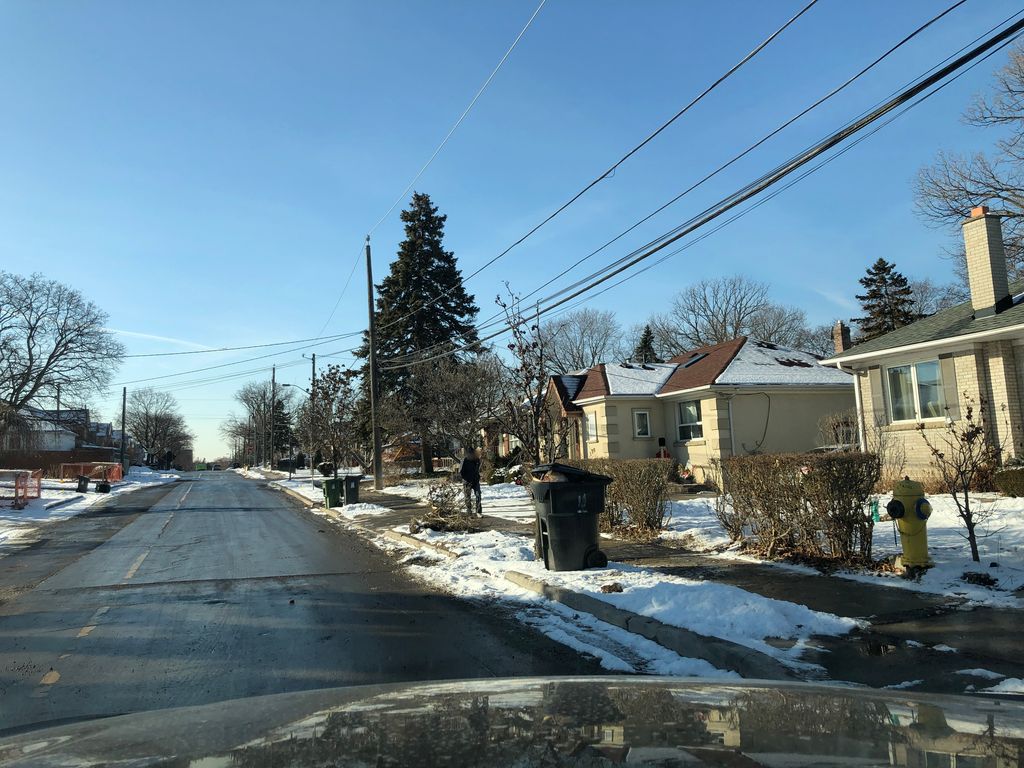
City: toronto